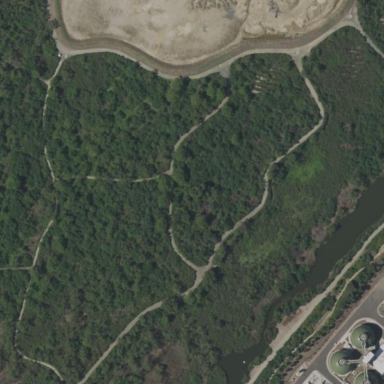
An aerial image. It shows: Unpaved footway.